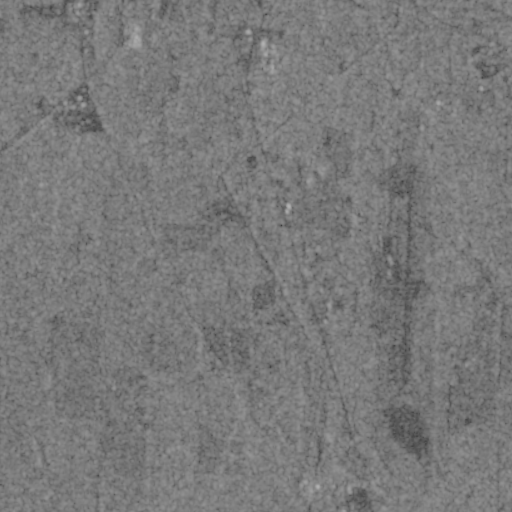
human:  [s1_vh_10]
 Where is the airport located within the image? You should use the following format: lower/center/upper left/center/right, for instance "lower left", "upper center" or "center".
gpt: The airport is located in the right of the image.
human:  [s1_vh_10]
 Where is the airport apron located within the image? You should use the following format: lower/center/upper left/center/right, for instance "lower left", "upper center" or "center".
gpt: The airport apron is located in the center right of the image.
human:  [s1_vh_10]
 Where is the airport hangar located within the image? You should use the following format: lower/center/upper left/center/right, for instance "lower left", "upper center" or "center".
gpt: The airport hangar is located in the center right of the image.
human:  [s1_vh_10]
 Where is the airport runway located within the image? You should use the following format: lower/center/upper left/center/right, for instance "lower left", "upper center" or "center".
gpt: The airport runway is located in the lower right of the image.
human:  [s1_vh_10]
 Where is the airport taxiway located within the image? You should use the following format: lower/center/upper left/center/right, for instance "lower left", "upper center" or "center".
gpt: The airport taxiway is located in the lower right of the image.
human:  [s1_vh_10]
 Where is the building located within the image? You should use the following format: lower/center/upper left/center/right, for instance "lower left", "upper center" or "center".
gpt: The building is located in the center right of the image.
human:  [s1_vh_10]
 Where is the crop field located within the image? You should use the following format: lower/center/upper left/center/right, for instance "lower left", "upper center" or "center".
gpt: There is no crop field in the image.

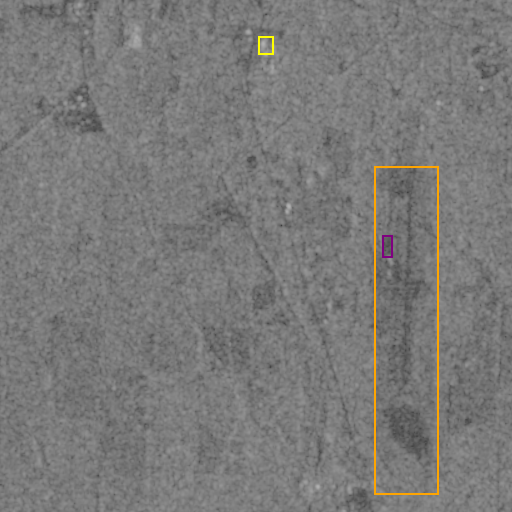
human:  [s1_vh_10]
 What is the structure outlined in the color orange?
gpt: The structure outlined in orange is an airport.
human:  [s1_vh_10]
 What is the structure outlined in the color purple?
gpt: The structure outlined in purple is an airport apron.
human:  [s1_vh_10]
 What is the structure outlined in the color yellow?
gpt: The structure outlined in yellow is a building.
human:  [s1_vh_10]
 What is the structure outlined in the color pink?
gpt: There is no pink outline.